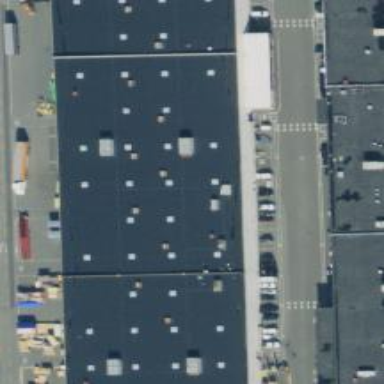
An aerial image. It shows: Industrial building.